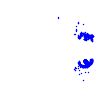
Particle: electron